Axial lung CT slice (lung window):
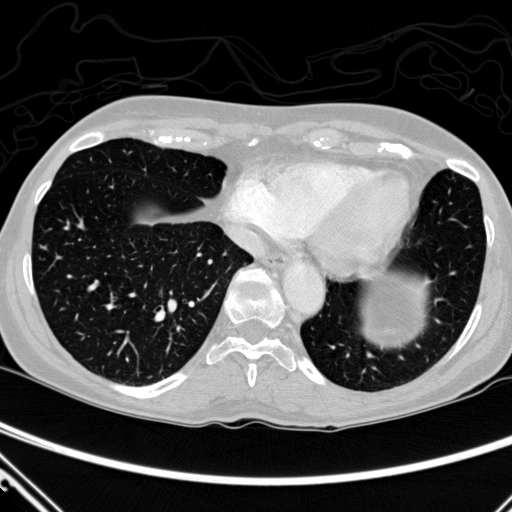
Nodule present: no